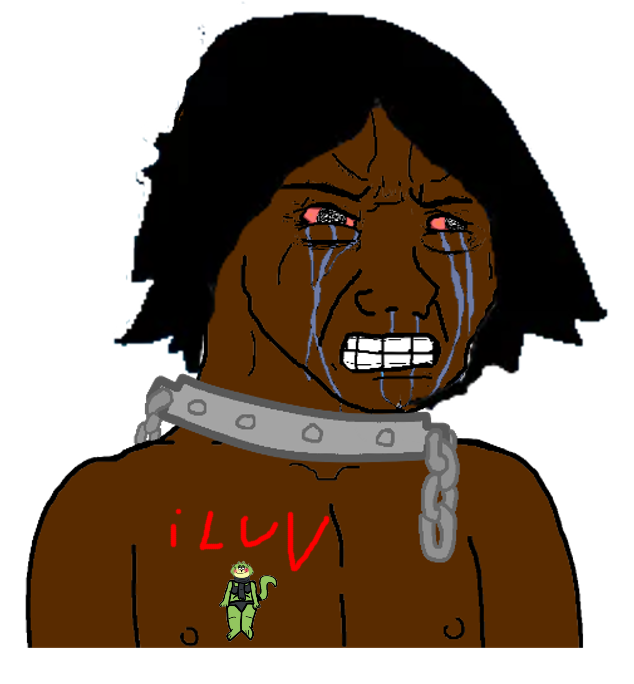
Label: 5_Blackjak